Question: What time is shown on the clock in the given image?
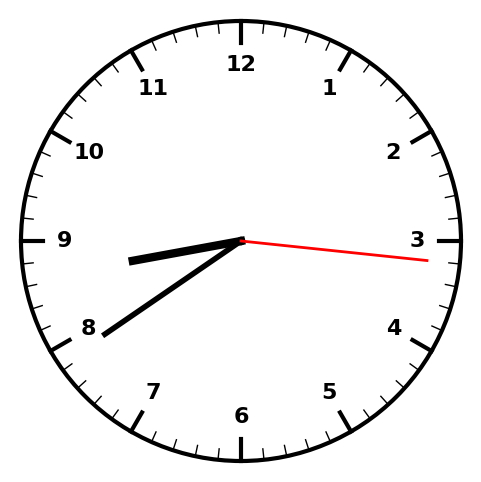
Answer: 08:39:16